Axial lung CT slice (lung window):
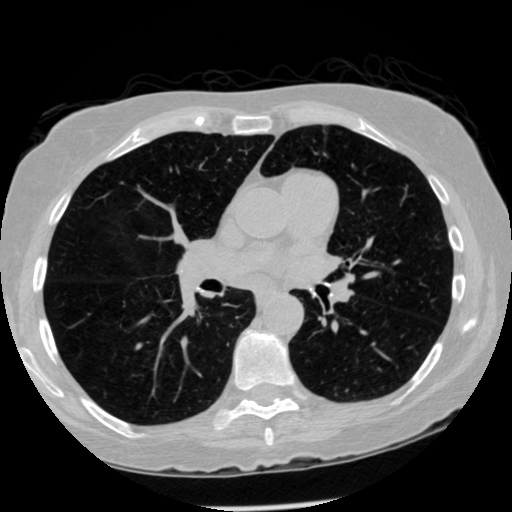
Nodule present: no